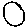
Label: circle